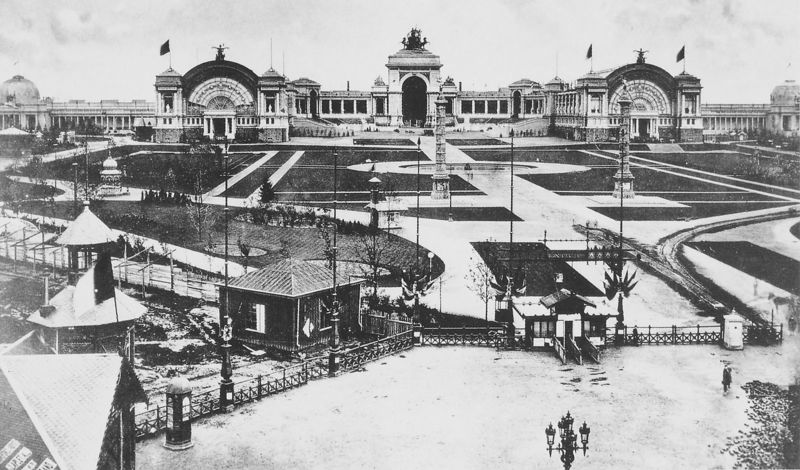
Titel: Ansicht auf Gebäude der Brüssler Unabhängigkeit von 1850
Künstler: Damanet
Institution: Brüssel
Schlagwörter: himmel, wasser, weiß, wolken, bäume, menschen, fenster, grau, lampe, lampen, laterne, laternen, schwarz, säulen, anlage, dach, gebäude, haus, park, parkanlage, rasen, schloss, weg, wiese, zaun, architektur, gitter, kirche, sträucher, wege, pflanzen, brunnen, pferde, garten, pfütze, bogen, fahnen, fahne, flagge, platz, kuppel, lanze, symmetrie, foto, fotografie, regen, eingang, bahnhof, kathedrale, photo, portal, skulpturen, obelisk, beete, planzen, pavillon, spaziergänger, fotographie, pavillion, bude, ss, garten#, weltaustellung, strassenleuchte, rabetten, flane, rasemn